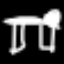
Label: bed